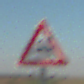
Verkehrszeichen: WildwechselRechts
Umgebung: Outdoor, Nature
Tageszeit: SunriseSunset
Wetter: Clear
Licht: Natural
Jahreszeit: NotSpecified
Kontrast: HighContrast